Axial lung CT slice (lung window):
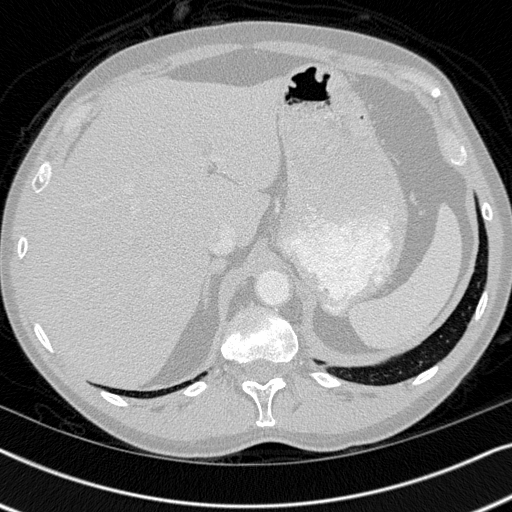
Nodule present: no